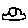
Label: car